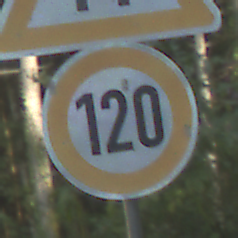
Verkehrszeichen: Geschwindigkeit120
Zusatzzeichen oben: VerengteFahrbahn
Umgebung: Outdoor, Nature
Tageszeit: MorningAfternoon
Wetter: Clear
Licht: Natural
Jahreszeit: NotSpecified
Kontrast: LowContrast